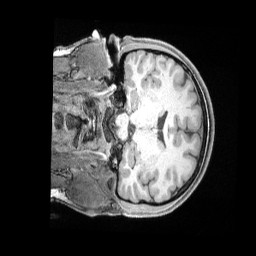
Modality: T1w
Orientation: coronal
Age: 38
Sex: female
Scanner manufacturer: siemens
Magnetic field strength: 3 T
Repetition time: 2 s
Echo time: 0.00211 s